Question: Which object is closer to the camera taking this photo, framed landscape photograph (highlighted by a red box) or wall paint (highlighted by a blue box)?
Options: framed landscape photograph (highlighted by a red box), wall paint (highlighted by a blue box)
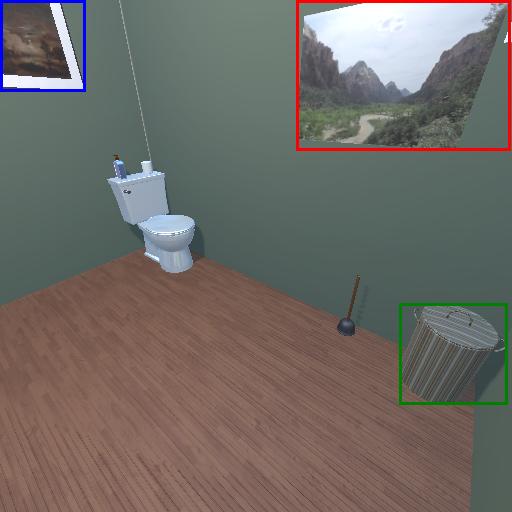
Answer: framed landscape photograph (highlighted by a red box)